Question: Running Magento 1.7.2.
When inside the customer view in the administrator it shows 1 item in the customers cart but not the details. I've attached a screen shot. Does anyone know what the issue could be or can you verify that it's working properly so I know it's my installation?
Thanks.
<URL>

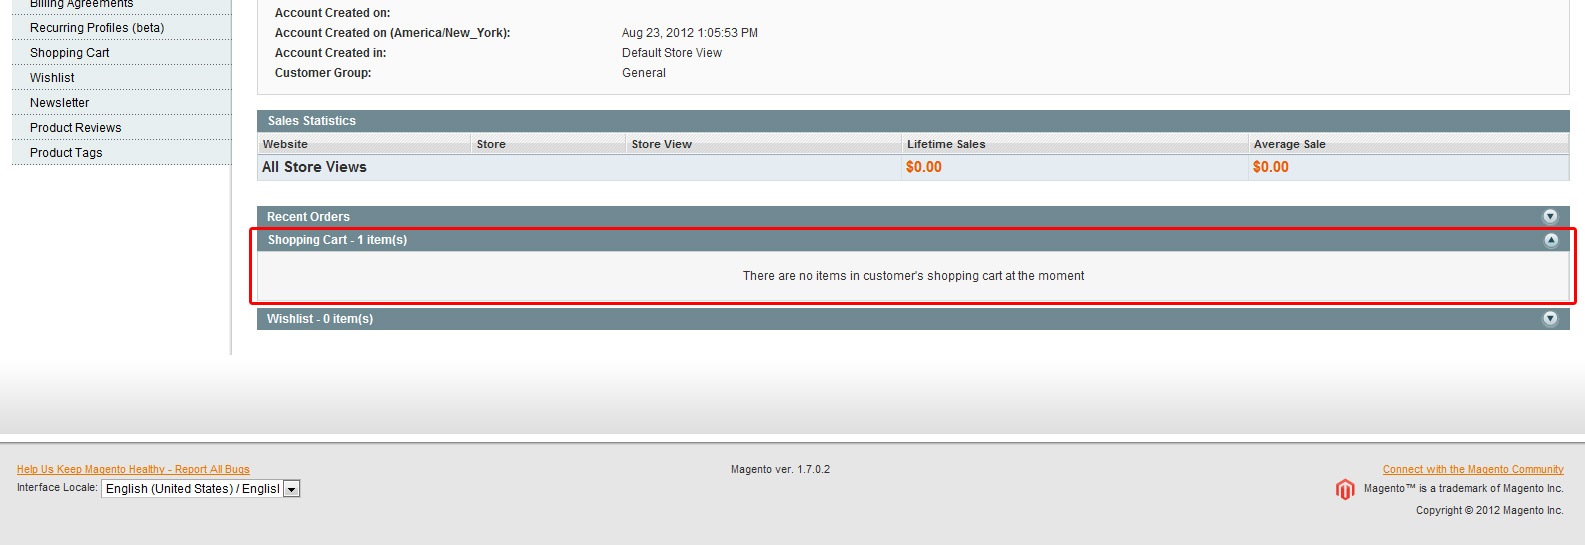
Answer: [Solved]
on app\code\core\Mage\Adminhtml\controllers\CustomerController.php
1.7.0
'''
public function viewCartAction()
{
$this->_initCustomer();
$layout = $this->loadLayout()
->getLayout()
->getBlock('admin.customer.view.cart')
->setWebsiteId();
$this->renderLayout();
}
'''
change to :
'''
public function viewCartAction()
{
$this->_initCustomer();
$layout = $this->loadLayout()
->getLayout()
->getBlock('admin.customer.view.cart')
->setWebsiteId($this->getRequest()->getParam('website_id'))
->toHtml();
$this->renderLayout();
}
'''